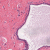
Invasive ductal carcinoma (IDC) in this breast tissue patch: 0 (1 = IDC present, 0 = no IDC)